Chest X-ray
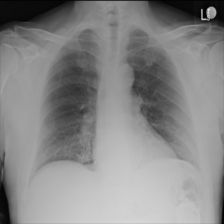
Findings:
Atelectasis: negative
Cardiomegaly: negative
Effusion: negative
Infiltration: negative
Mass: negative
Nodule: negative
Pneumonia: negative
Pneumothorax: negative
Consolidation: negative
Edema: negative
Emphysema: negative
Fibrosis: negative
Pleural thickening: negative
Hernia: negative